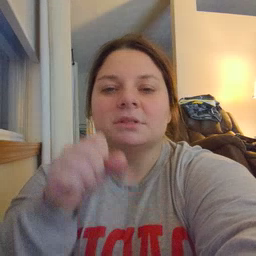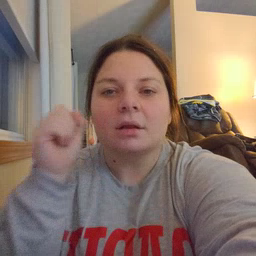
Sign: snack